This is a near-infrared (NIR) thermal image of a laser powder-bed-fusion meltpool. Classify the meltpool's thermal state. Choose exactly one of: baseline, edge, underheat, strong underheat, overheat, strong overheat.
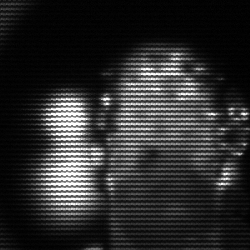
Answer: strong underheat